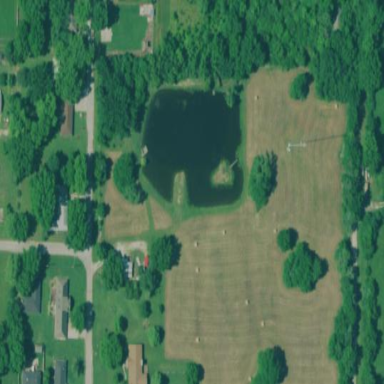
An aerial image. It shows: Serene pond surrounded by nature.